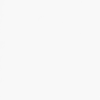
Label: not_dusty